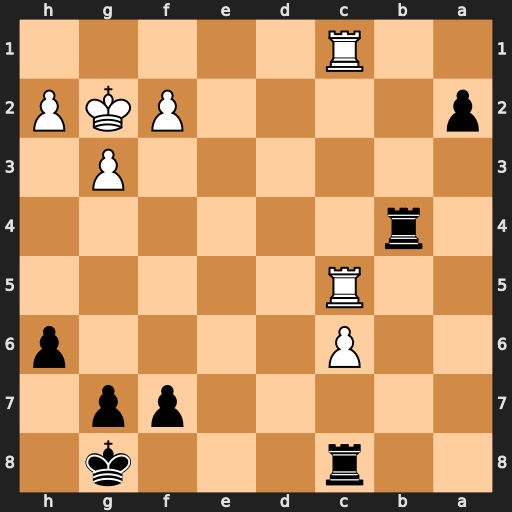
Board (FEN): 2r3k1/5pp1/2P4p/2R5/1r6/6P1/p4PKP/2R5
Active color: b
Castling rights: -
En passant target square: -
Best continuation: Rb1 Ra5 Rxc1